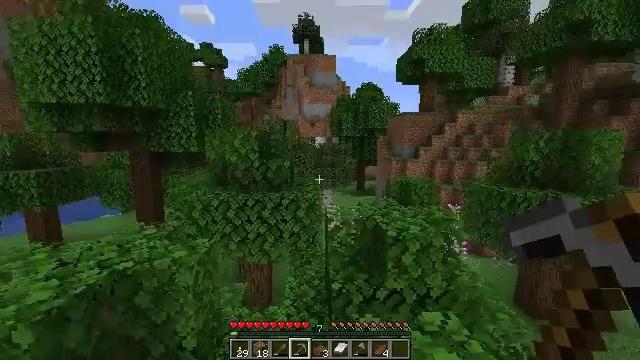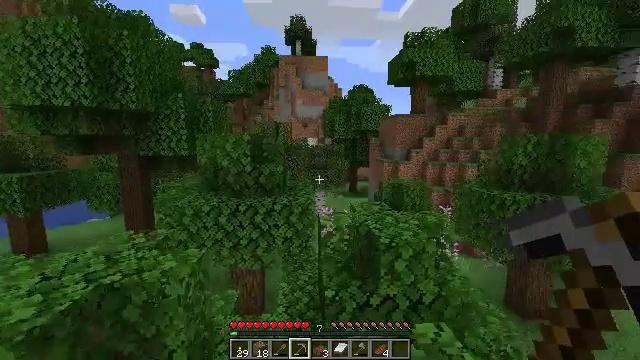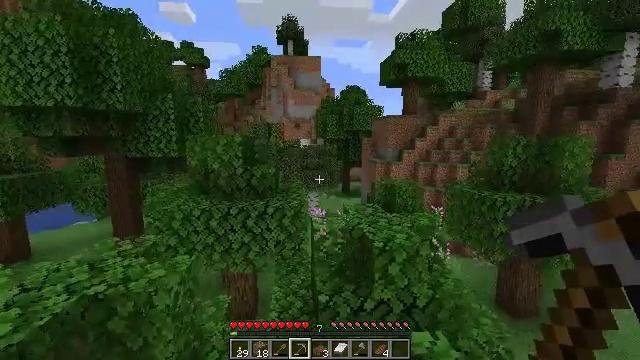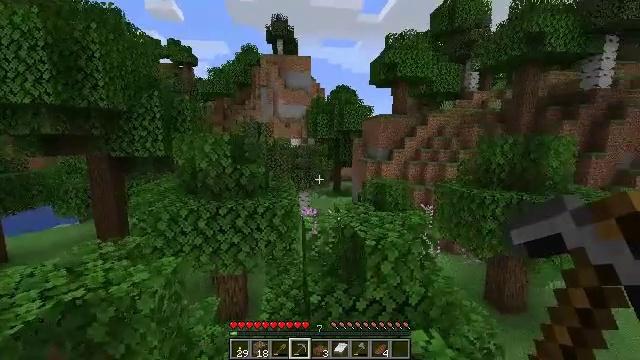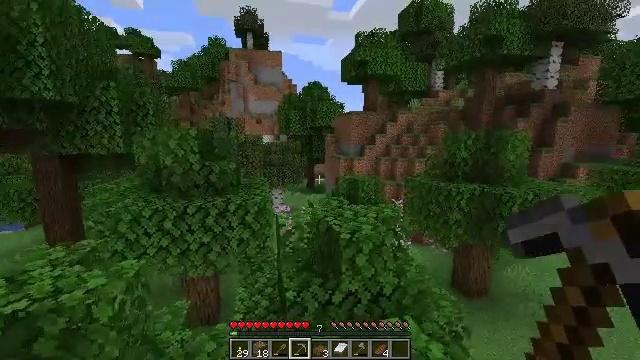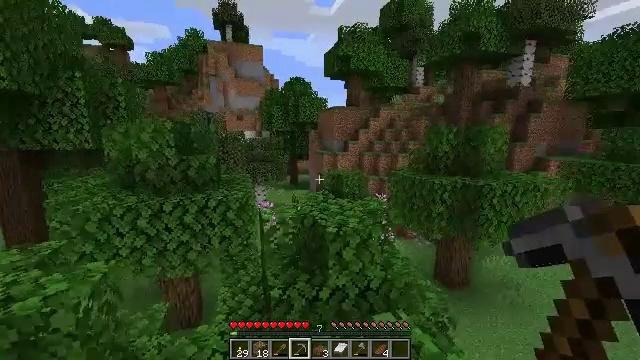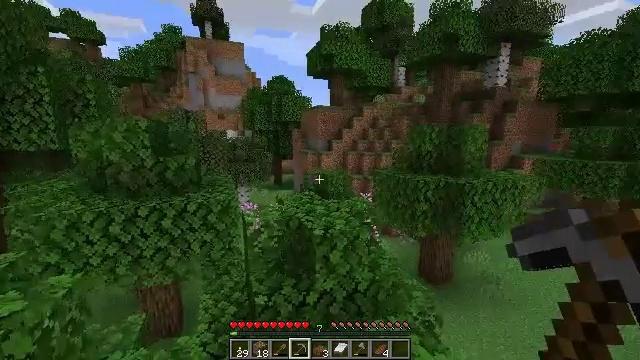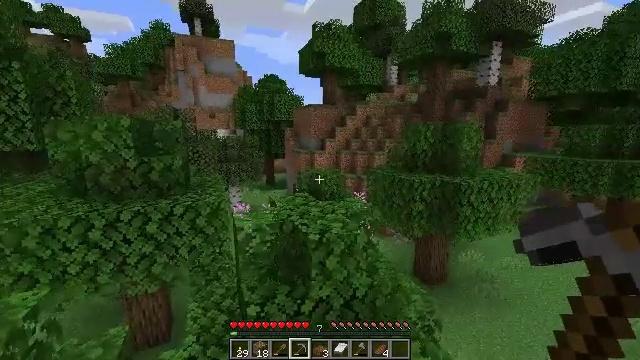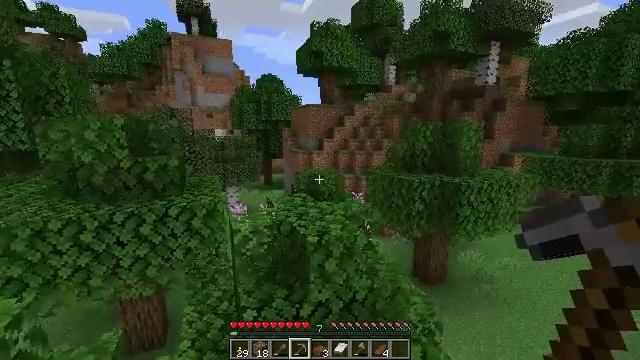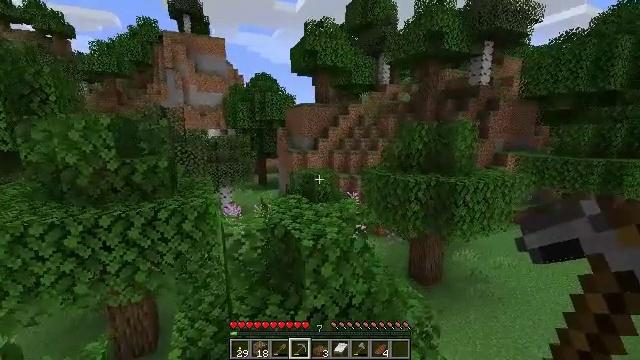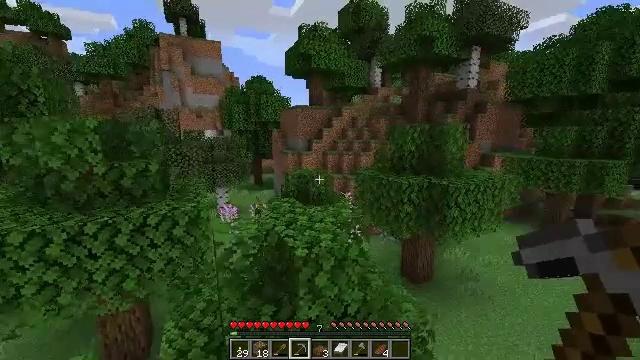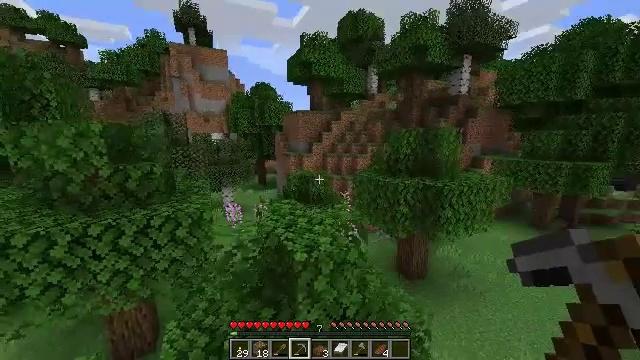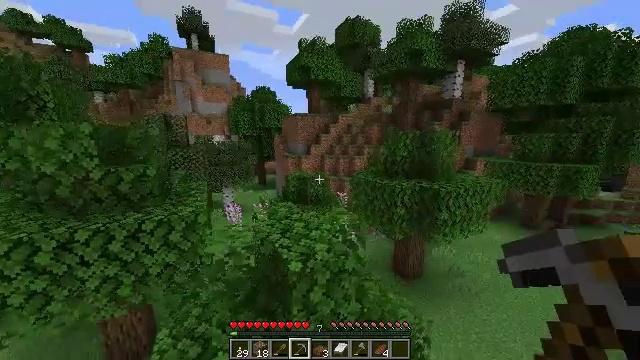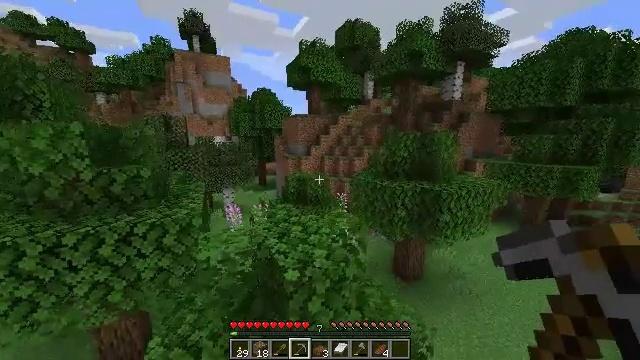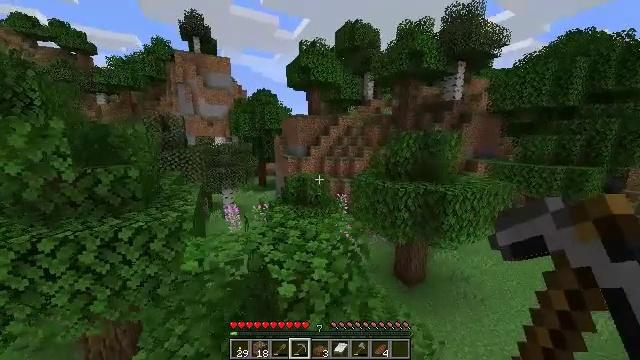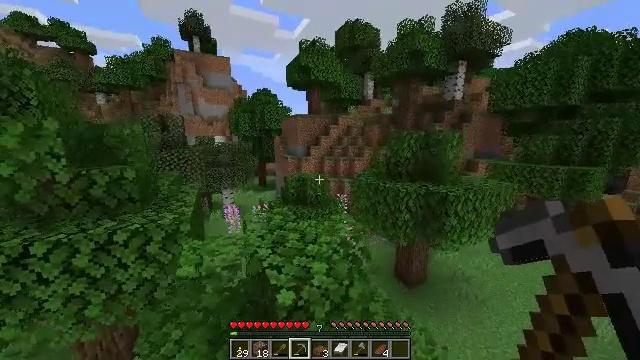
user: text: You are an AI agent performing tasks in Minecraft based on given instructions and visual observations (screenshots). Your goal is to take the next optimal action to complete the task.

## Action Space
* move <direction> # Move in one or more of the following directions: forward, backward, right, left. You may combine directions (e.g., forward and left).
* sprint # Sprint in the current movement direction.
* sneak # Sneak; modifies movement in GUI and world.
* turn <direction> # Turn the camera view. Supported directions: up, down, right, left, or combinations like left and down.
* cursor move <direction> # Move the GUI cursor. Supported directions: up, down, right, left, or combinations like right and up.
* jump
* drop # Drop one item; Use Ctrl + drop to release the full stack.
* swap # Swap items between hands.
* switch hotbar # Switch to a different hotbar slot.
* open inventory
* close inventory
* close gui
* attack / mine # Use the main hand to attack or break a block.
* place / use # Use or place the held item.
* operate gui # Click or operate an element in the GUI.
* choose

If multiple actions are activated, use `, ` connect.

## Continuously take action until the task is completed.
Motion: motion action
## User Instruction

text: Mine the lilac flower.
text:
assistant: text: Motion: move forward, turn right, jump
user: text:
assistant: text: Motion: move forward, turn right, jump
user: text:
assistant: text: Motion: move forward, turn right
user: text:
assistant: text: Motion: move forward, turn right
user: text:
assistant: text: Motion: move forward, turn right
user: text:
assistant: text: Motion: move forward, turn right
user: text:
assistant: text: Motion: move forward, turn right
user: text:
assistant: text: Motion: move forward
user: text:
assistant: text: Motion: move forward, sprint, turn right
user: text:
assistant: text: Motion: move forward, sprint, turn right
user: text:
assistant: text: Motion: move forward, sprint
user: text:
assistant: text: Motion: move forward, sprint
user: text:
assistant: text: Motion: move forward, sprint
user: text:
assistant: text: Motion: move forward, sprint
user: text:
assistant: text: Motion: move forward, sprint
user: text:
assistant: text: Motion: move forward, sprint
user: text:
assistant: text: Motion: move forward, sprint
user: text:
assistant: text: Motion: move forward, sprint
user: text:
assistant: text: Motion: move forward, sprint
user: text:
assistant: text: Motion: move forward, sprint
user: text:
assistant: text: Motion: move forward, sprint, turn right
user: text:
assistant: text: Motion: turn right
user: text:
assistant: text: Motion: turn right
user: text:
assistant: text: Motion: turn right
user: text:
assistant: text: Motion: turn right
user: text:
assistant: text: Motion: turn right
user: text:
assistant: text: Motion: turn right
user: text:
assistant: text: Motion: turn right
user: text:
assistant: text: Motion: turn right
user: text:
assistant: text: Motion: turn right